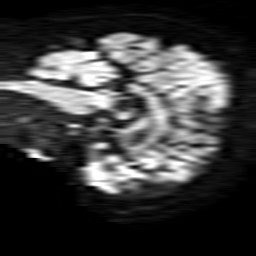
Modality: TRACE
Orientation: sagittal
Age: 49
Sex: female
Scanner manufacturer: philips
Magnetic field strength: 1.5 T
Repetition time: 3.679 s
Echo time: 0.09411 s